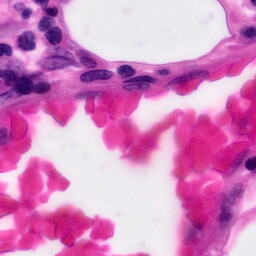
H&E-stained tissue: Pancreatic